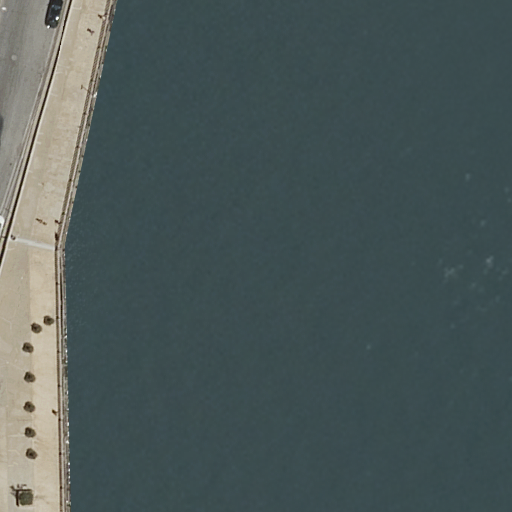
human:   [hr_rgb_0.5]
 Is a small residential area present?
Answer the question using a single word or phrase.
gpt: no

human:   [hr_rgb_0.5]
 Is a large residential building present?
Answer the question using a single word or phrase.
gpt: no

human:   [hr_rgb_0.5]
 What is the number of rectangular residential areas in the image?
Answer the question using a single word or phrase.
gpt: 0

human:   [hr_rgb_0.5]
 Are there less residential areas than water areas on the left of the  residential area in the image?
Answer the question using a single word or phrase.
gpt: no

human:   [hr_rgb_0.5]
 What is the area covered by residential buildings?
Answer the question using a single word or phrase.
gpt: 0m2

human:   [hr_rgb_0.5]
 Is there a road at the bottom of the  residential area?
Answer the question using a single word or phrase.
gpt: no

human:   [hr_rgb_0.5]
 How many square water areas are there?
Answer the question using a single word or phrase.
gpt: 0

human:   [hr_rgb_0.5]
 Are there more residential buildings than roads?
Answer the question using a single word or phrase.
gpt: no

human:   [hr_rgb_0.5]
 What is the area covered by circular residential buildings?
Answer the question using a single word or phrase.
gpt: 0m2

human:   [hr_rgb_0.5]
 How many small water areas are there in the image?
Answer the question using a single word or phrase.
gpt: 0

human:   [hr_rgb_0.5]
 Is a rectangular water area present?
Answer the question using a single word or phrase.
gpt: no

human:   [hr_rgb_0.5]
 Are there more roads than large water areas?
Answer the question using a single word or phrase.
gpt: yes

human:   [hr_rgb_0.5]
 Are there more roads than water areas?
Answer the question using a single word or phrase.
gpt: yes

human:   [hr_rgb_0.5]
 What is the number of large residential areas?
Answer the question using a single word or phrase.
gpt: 1

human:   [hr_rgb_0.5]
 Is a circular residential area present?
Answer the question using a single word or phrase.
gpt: no

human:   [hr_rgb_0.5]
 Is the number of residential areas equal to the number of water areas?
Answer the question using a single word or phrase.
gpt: yes

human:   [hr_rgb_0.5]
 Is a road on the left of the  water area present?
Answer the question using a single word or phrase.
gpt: yes

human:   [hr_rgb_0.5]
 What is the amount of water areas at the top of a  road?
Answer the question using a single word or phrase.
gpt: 0

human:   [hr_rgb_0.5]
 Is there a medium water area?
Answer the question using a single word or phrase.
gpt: no

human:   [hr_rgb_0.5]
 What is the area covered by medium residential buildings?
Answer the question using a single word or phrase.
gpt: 0m2

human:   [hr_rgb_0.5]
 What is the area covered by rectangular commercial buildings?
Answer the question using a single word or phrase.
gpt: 0m2

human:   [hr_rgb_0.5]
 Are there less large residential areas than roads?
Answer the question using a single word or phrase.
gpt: yes

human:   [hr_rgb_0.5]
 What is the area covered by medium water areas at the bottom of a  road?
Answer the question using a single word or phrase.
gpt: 0m2

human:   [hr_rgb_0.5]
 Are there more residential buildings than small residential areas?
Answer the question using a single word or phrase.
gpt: no

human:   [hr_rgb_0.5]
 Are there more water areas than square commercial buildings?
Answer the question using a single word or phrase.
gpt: yes

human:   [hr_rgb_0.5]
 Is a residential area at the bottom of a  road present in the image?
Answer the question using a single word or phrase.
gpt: yes

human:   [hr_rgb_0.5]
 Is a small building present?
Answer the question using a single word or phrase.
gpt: no

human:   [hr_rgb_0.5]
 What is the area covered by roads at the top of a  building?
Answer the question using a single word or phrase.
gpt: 0m2

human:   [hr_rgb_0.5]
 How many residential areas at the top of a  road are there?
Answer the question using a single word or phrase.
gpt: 0

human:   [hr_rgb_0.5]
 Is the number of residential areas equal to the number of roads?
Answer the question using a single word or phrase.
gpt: no

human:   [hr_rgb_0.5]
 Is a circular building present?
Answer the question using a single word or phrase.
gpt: no

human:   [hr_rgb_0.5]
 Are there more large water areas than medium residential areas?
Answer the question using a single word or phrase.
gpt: yes

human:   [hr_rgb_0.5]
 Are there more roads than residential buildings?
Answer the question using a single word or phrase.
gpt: yes

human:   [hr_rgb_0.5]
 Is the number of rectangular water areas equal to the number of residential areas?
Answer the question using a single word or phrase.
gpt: no

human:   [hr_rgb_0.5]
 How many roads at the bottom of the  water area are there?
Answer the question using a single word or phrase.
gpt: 1

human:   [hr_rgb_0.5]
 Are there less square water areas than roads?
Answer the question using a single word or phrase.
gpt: yes